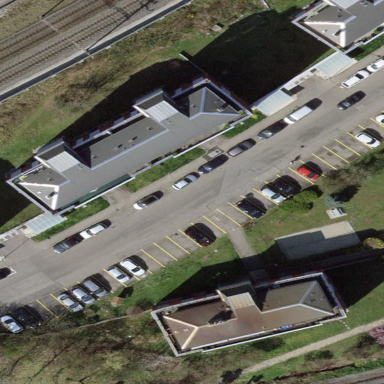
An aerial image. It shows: Parking lane with asphalt surface.